Question: On multiple sources in internet i see that SignalR 0.5.3 is released, i even find the screenshot of NuGet Manager which has v 0.5.3 on it.
But in my Nuget manages there is only v 0.5.2 and <URL> also latest is 0.5.2.
So, the question is where do i get the latest SignalR?
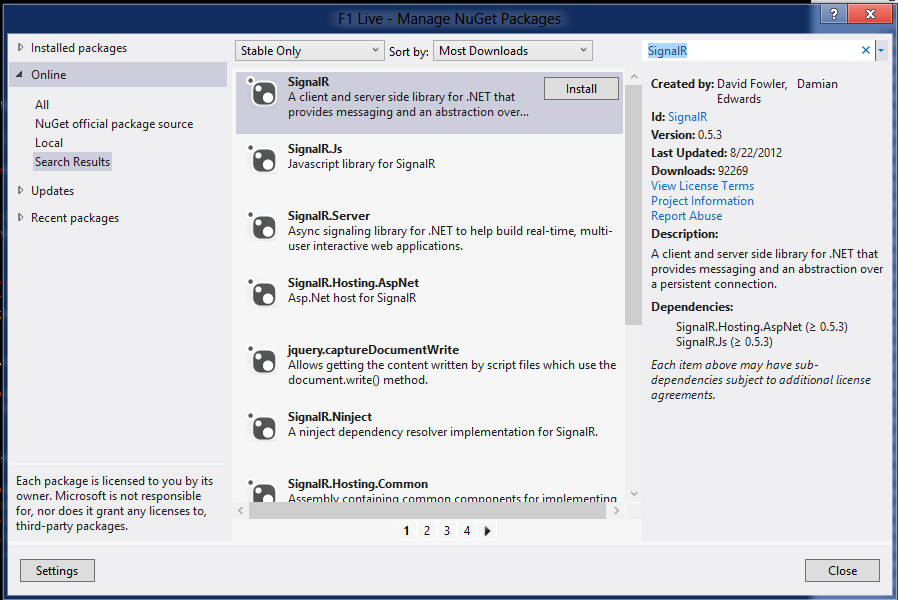
Answer: It seems like 0.5.3 is on the gallery, just hasn't been tagged as the newest release.
<URL>
Try running this in the Package Manager Console:
'''
Install-Package SignalR -Version 0.5.3
'''
However, I suspect that 0.5.3 has been pulled because of a problem (?) since the official <URL> web site says 0.5.2 is the latest. It might also be that they are going to rename the NuGet package to 'Microsoft.AspNet.SignalR'.